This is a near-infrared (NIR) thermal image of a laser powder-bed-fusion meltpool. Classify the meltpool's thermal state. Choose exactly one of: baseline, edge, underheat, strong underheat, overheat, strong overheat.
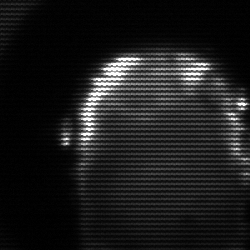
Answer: baseline